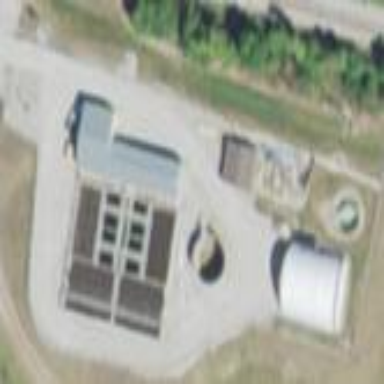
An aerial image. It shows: Water works facility.